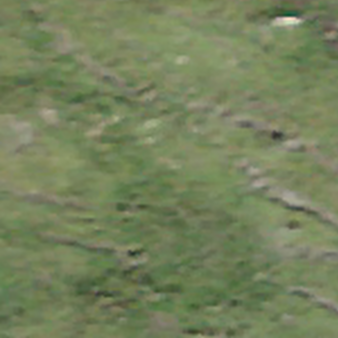
Label: other